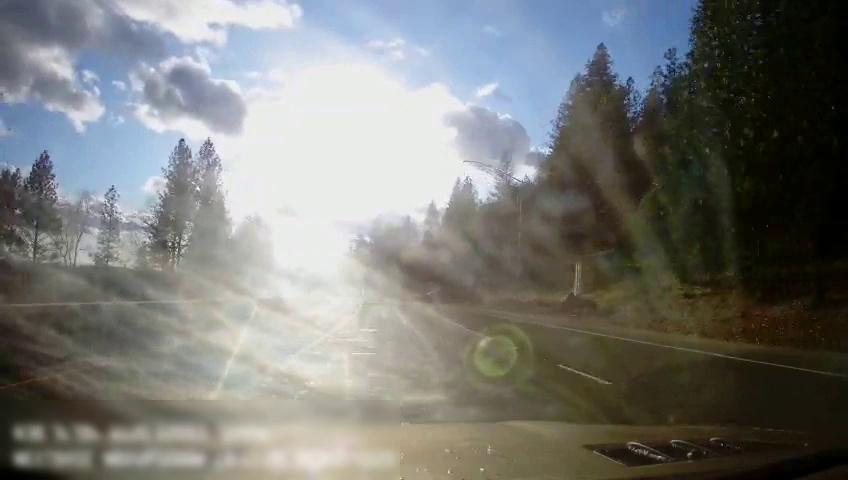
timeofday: Day
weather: Sunny
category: Drivable Space
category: Vehicles | Van
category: Lanes | Alternate Lane
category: Lanes | Current Lane
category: Lanes | Alternate Lane
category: Lanes | Current Lane